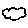
Label: cloud